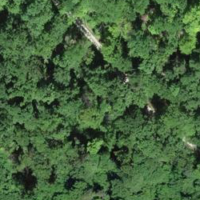
EUNIS habitat code: 41
Species observed at this site:
Neottia nidus-avis
Stachys recta